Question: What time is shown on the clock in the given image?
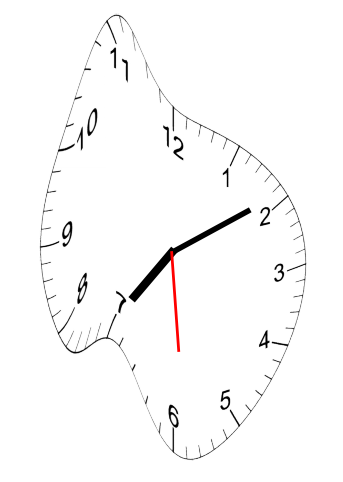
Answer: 07:09:29